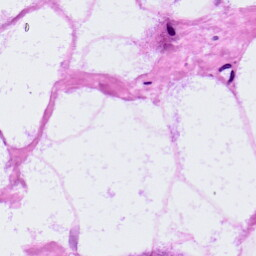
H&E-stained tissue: LymphNode